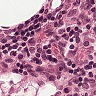
Metastatic tissue present: no